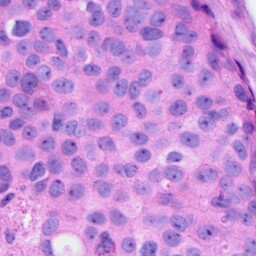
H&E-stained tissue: Breast